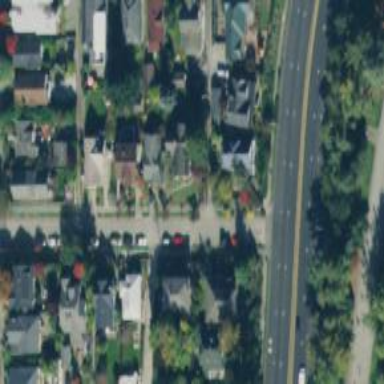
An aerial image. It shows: Sidewalk.